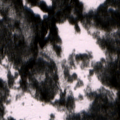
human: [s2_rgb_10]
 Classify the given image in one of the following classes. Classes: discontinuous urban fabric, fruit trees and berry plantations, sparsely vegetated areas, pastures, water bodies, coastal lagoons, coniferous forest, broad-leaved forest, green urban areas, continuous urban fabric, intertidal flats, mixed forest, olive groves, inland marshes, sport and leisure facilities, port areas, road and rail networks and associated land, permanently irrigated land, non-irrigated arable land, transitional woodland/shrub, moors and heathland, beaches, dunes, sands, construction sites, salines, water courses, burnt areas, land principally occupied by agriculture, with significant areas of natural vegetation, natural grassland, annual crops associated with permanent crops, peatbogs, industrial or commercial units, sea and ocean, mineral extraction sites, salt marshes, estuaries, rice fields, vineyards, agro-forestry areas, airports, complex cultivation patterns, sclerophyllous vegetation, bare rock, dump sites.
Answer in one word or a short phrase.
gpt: coniferous forest, transitional woodland/shrub